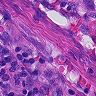
Metastatic tissue present: yes